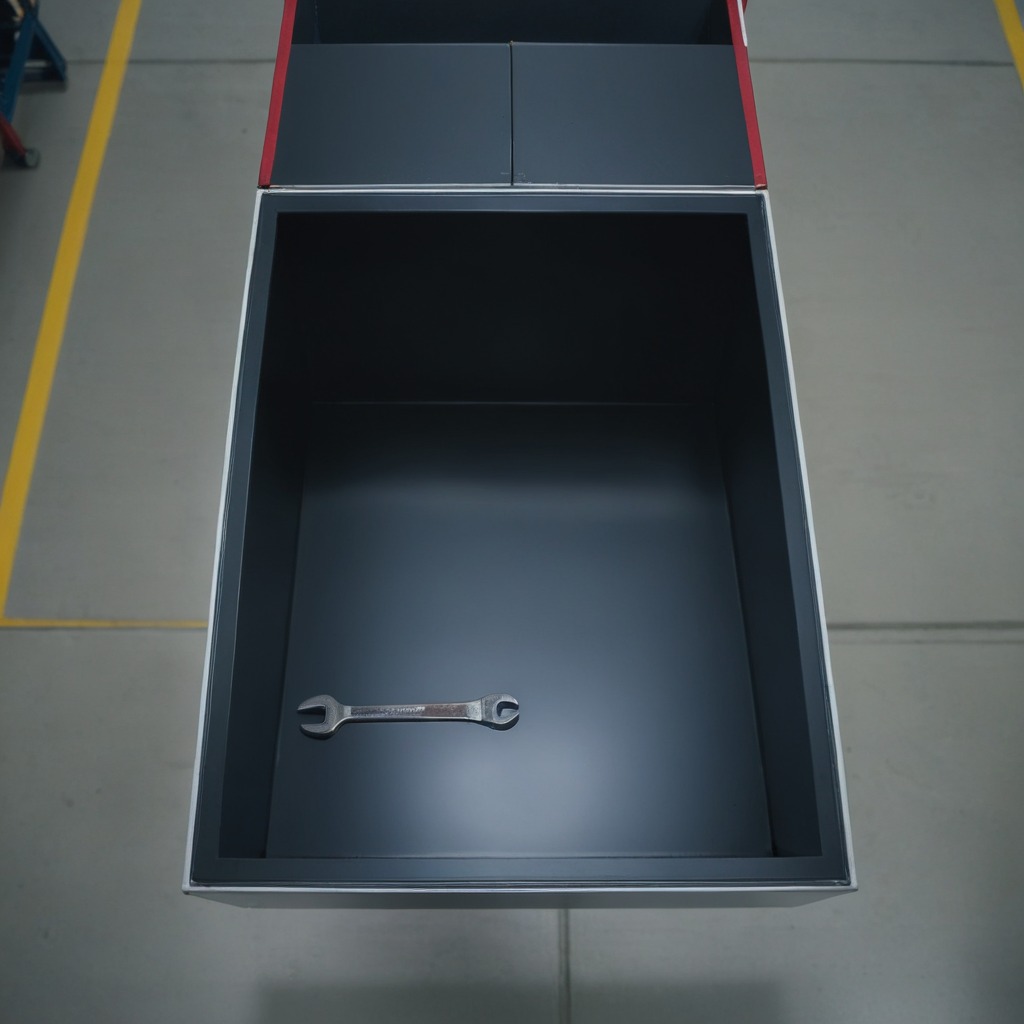
An wrench is lying on the toolbox surface in an airplane hangar workshop 8K.